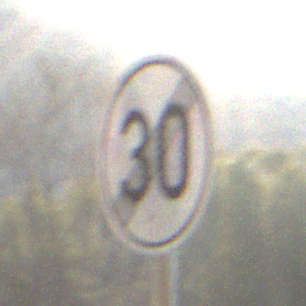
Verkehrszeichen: EndeGeschwindigkeit30
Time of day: SunriseSunset
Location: Outdoor (Nature)
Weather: Clear
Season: NotSpecified
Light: Natural